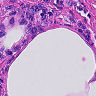
Metastatic tissue present: no